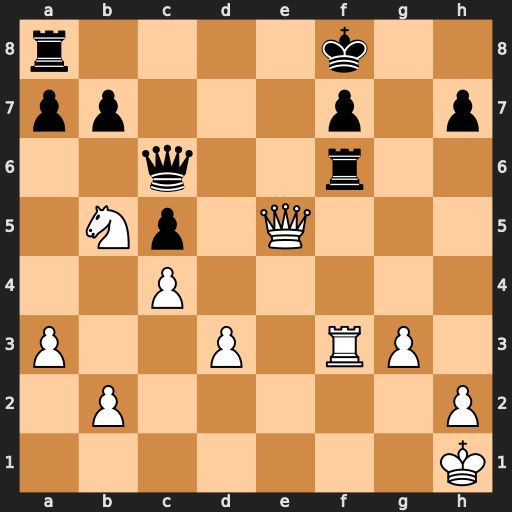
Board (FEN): r4k2/pp3p1p/2q2r2/1Np1Q3/2P5/P2P1RP1/1P5P/7K
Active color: w
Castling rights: -
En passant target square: -
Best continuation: Qxf6 Qxf6 Rxf6